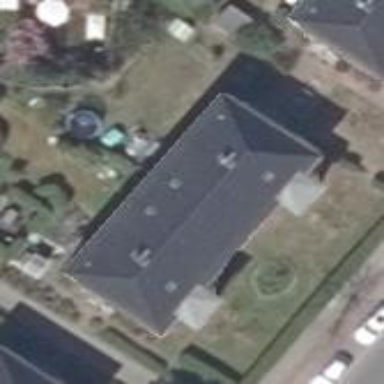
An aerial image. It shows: Apartment building with hipped roof.